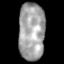
Tissue: lung
Cell type: Endothelial cells
Senescence score: 0.2106
Nuclear area (px): 1480
Mean DAPI intensity: 163.323